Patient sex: M
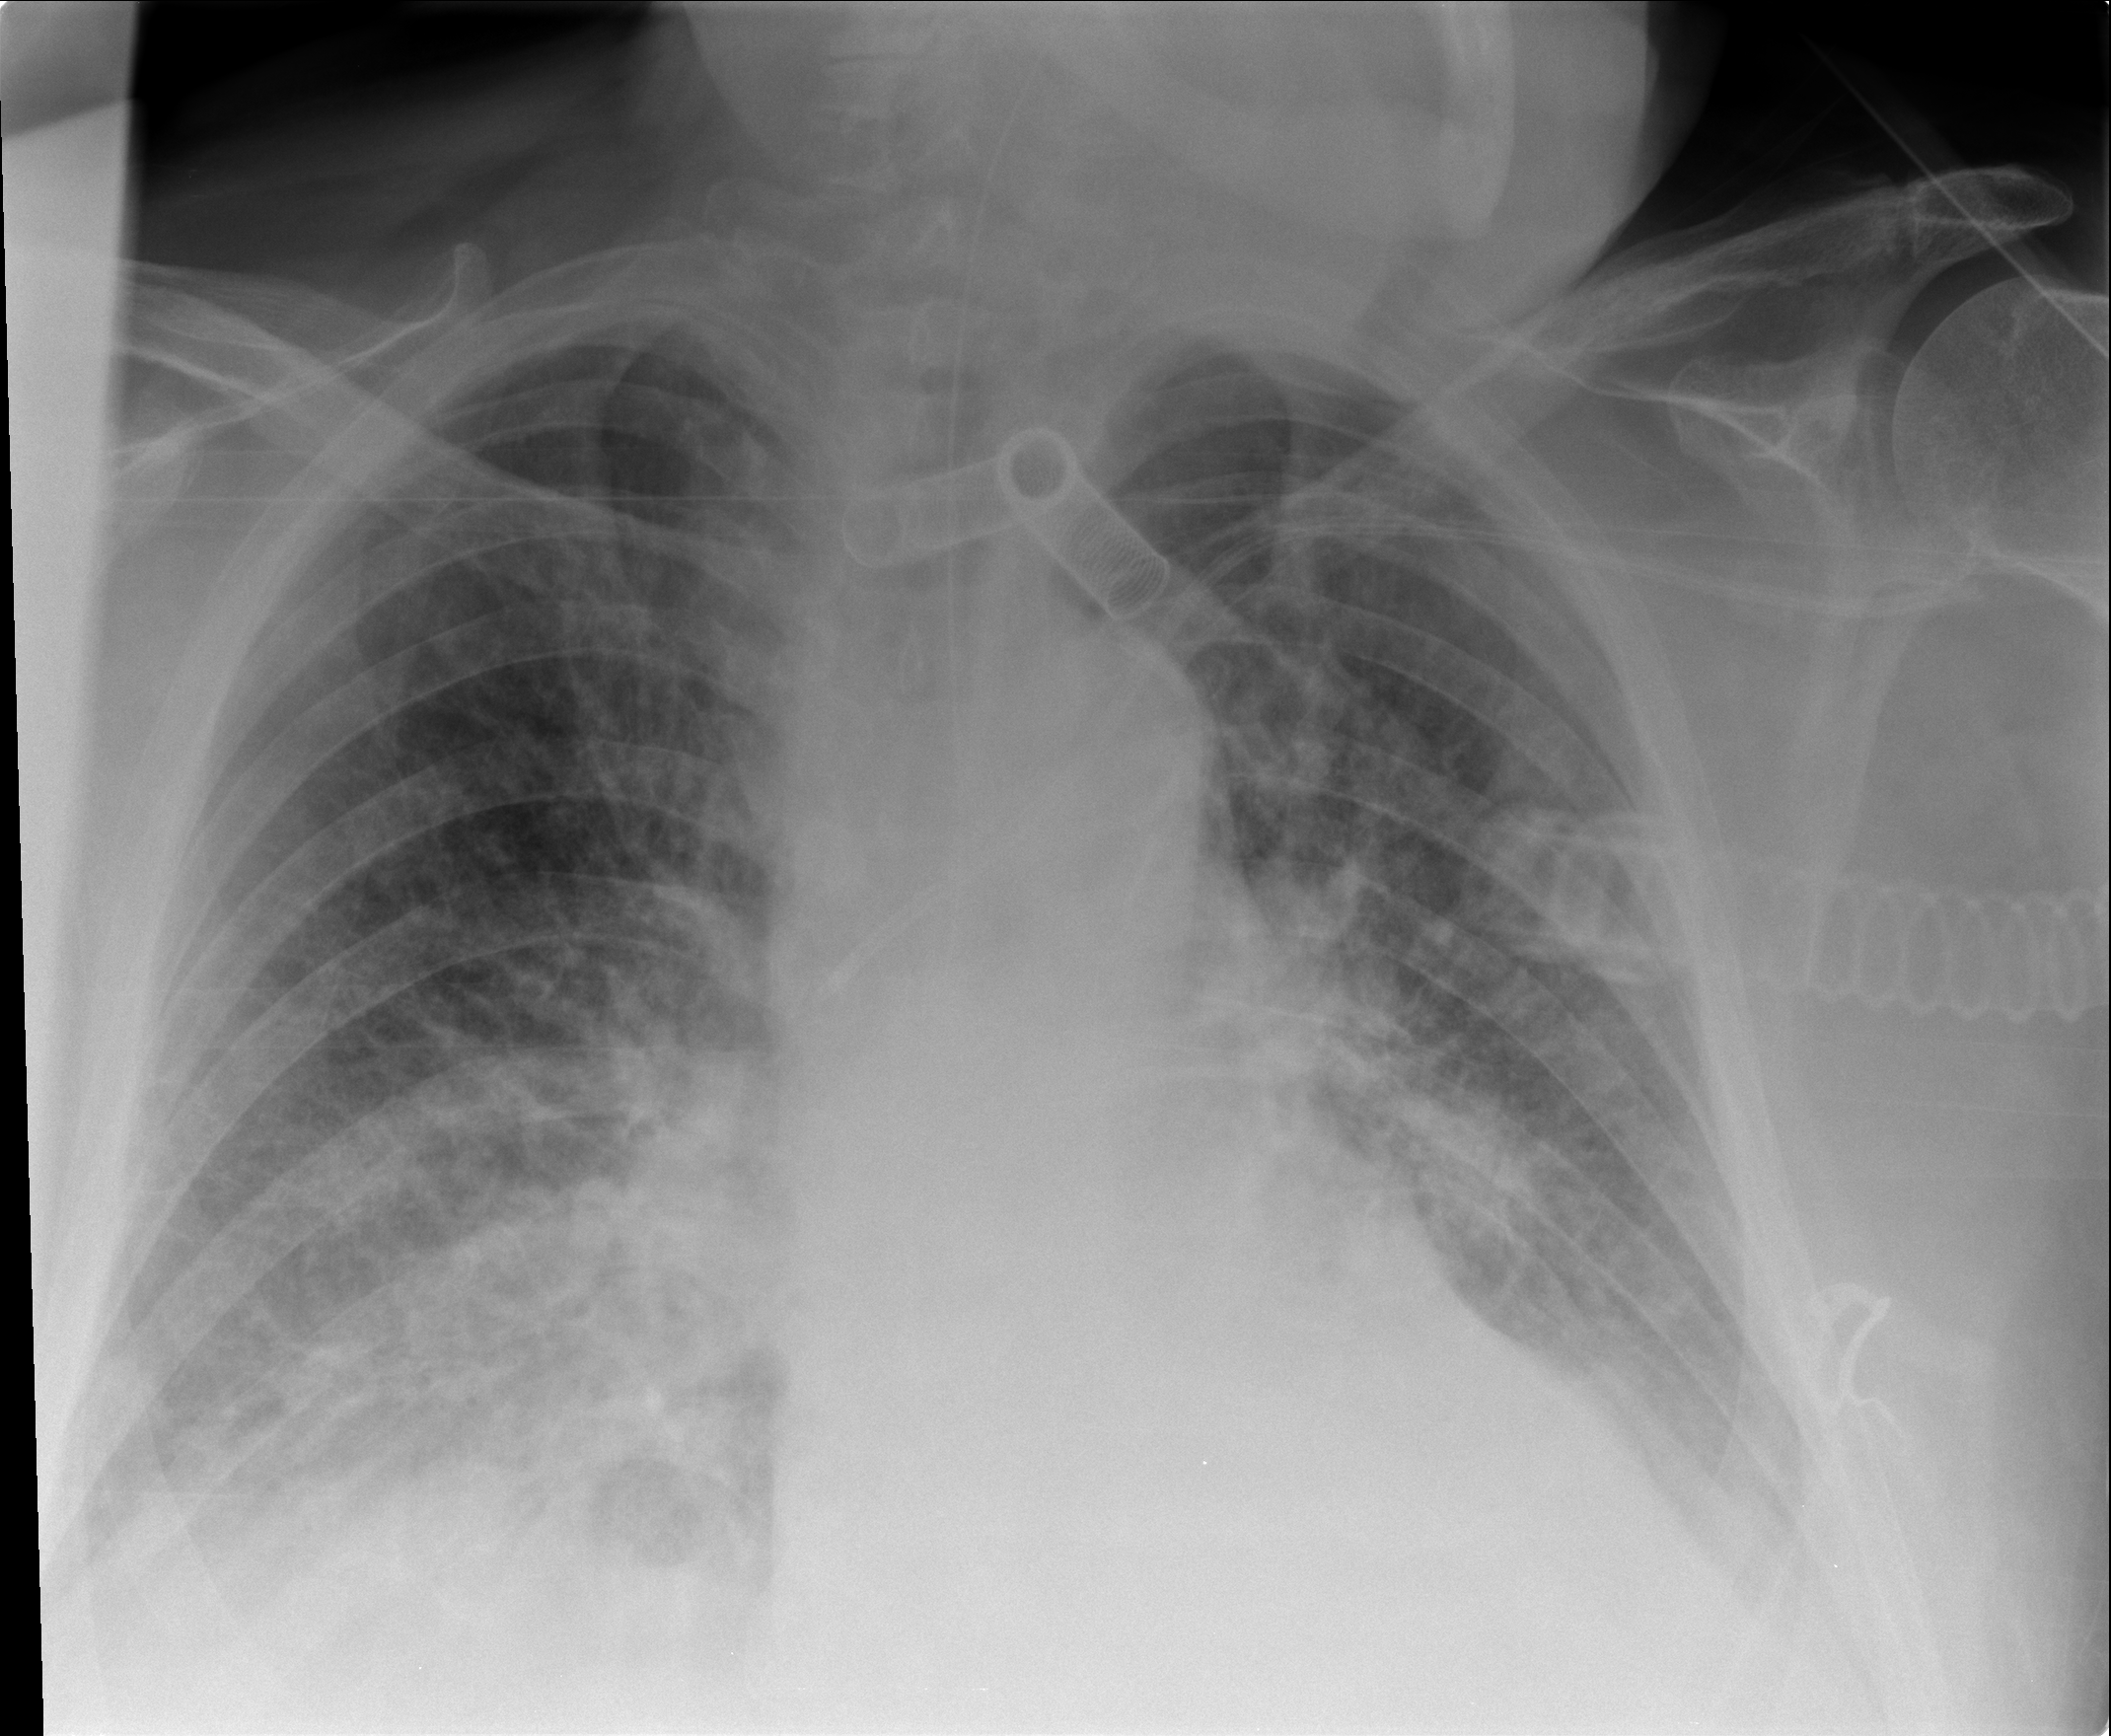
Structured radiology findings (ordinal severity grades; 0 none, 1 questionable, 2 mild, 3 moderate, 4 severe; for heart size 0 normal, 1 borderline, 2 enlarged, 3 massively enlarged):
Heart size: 1
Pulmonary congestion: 2
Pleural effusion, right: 2
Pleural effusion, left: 2
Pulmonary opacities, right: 3
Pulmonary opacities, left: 3
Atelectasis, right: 2
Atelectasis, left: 2